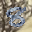
Label: 8